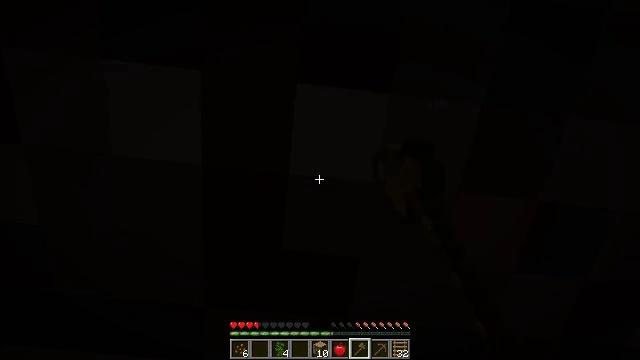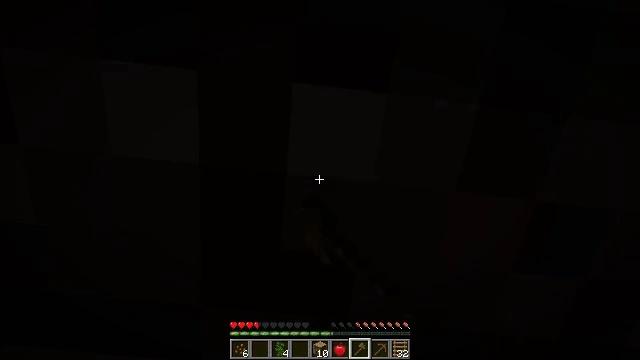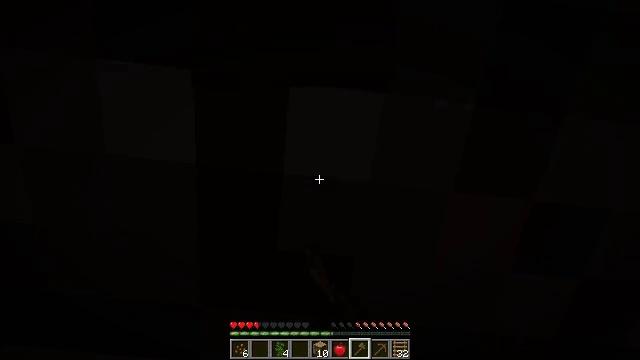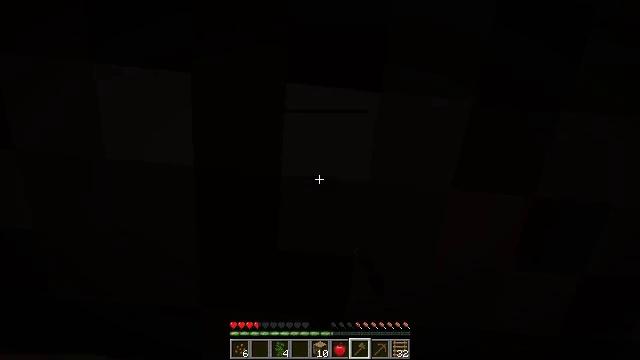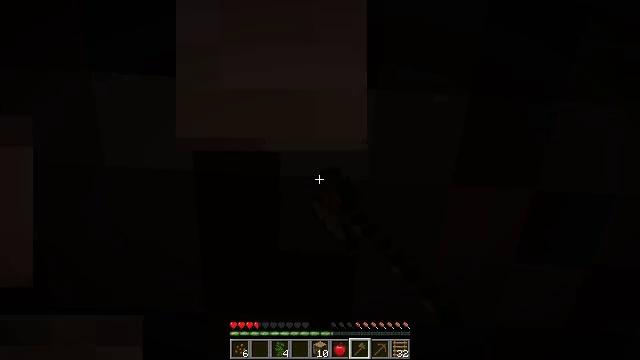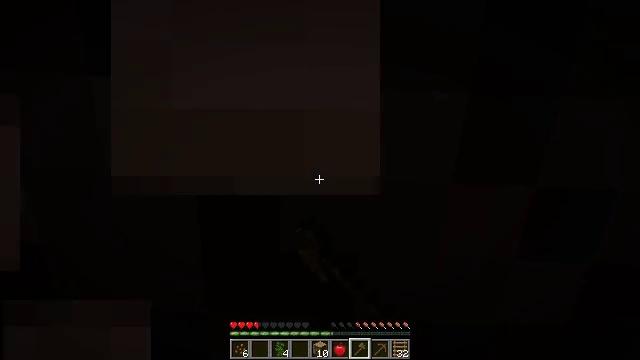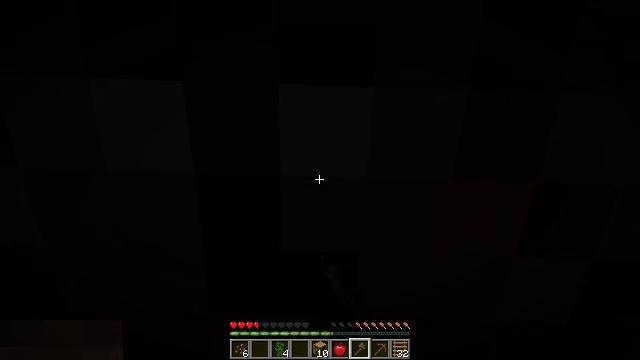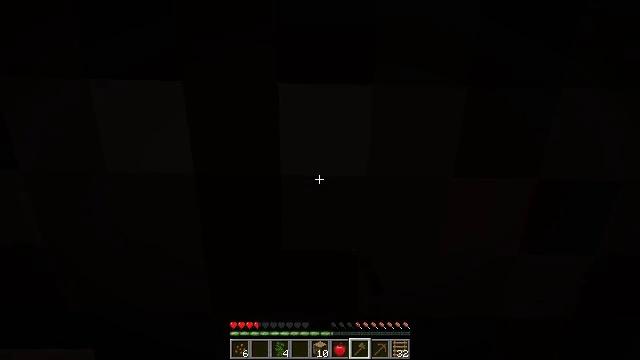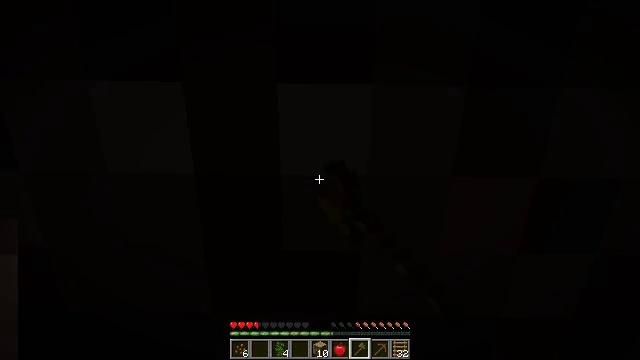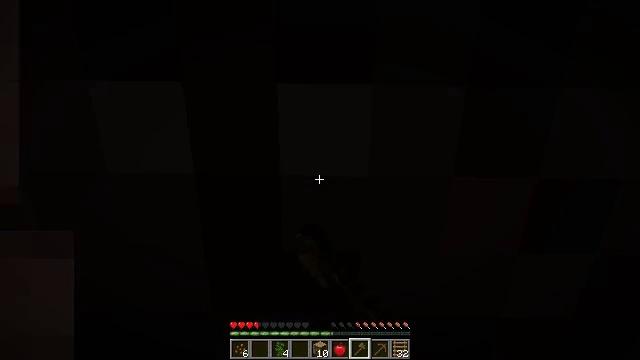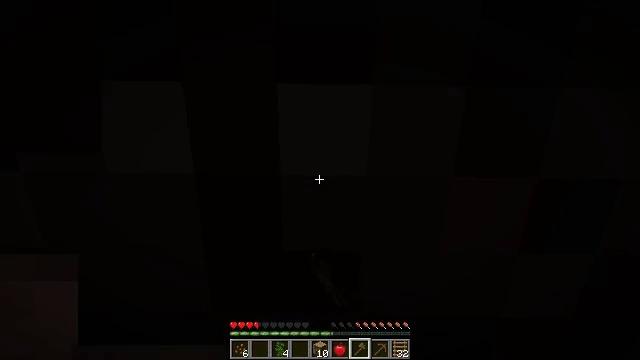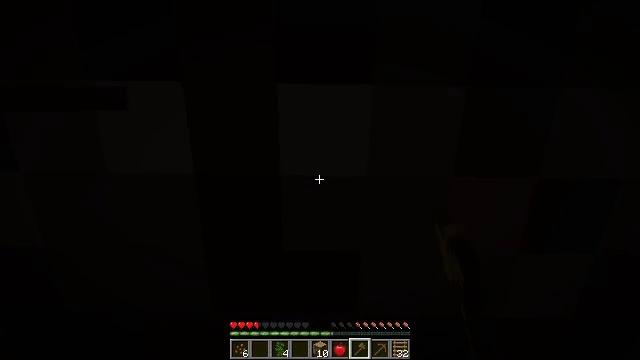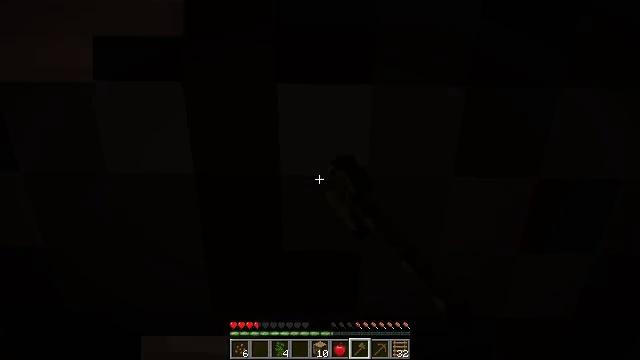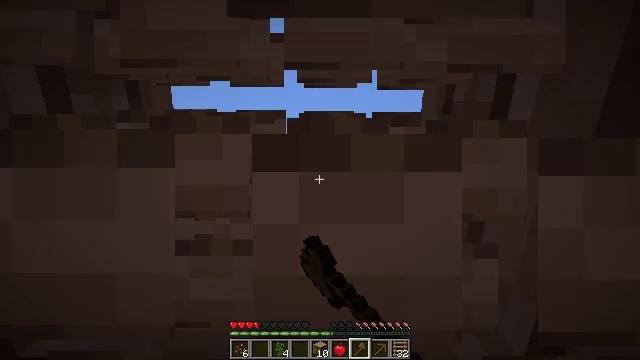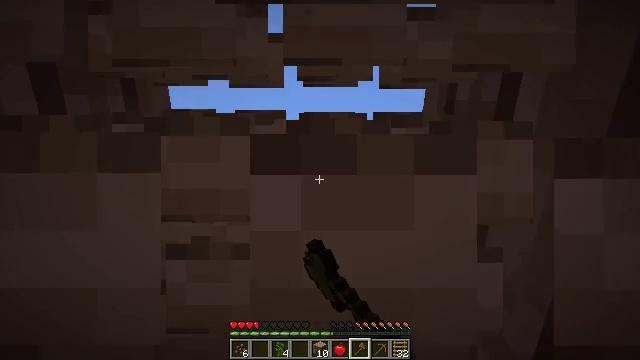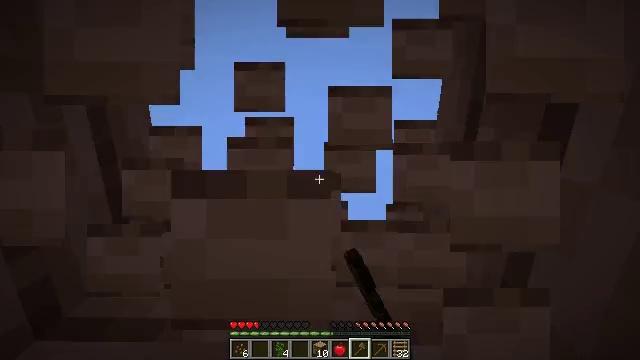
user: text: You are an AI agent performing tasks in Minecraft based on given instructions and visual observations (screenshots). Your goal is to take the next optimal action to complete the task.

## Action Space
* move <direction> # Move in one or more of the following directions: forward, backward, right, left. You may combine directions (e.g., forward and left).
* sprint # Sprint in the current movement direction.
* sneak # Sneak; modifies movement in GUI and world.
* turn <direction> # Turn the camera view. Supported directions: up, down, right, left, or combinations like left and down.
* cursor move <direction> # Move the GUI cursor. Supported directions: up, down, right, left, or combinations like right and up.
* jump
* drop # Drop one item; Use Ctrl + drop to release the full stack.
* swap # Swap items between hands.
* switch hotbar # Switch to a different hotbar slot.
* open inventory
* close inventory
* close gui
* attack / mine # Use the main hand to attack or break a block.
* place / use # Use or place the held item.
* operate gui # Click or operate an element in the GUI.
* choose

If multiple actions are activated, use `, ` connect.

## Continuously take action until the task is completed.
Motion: motion action
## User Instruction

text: Retrieve jungle planks by mining.
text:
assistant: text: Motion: move forward, attack / mine
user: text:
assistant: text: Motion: move forward, attack / mine
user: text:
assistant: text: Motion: move forward, turn left, attack / mine
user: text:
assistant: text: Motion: move forward, turn left, attack / mine
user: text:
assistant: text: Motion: move forward, attack / mine
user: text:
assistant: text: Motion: move forward, attack / mine
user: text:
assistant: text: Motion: move forward, attack / mine
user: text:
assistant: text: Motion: move forward, attack / mine
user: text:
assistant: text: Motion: move forward, attack / mine
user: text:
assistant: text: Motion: move forward, attack / mine
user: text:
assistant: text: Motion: move forward, attack / mine
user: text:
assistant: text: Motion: move forward, attack / mine
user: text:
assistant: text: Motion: move forward, attack / mine
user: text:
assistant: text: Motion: move forward, attack / mine
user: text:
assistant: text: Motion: move forward, attack / mine
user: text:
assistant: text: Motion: move forward, attack / mine
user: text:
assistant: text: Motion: move forward, attack / mine
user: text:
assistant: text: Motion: attack / mine